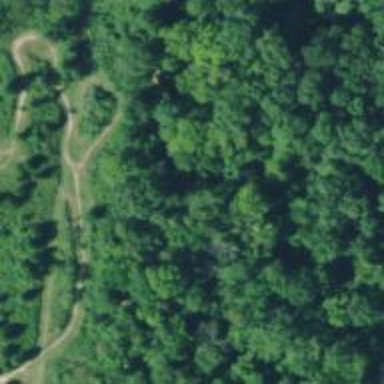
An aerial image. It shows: Path designated for bicycles.